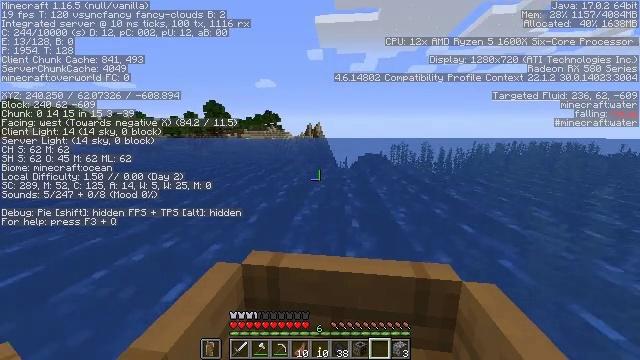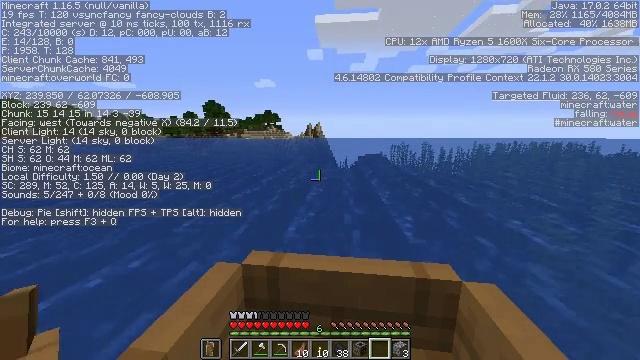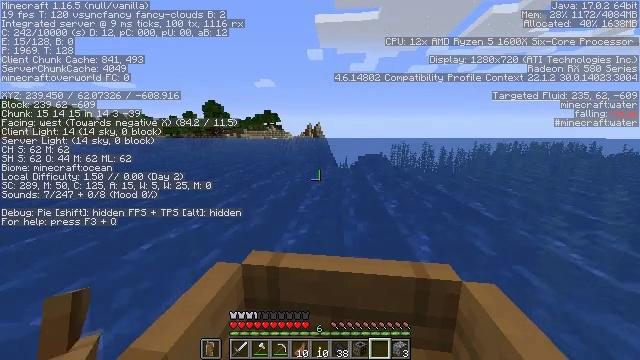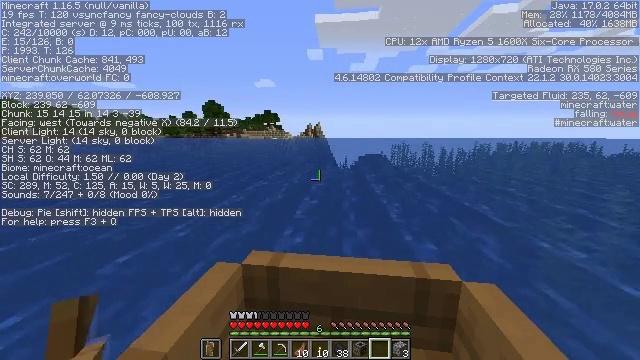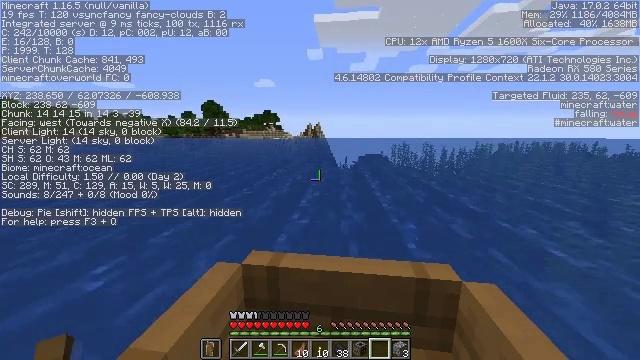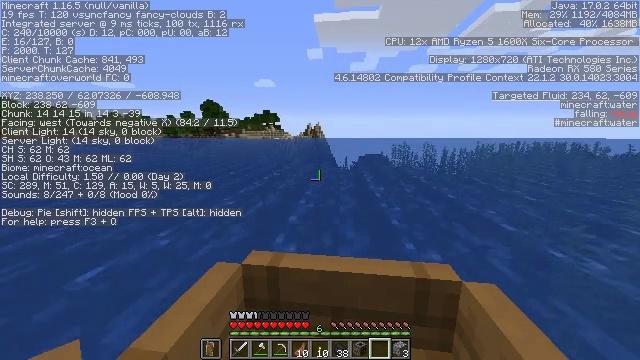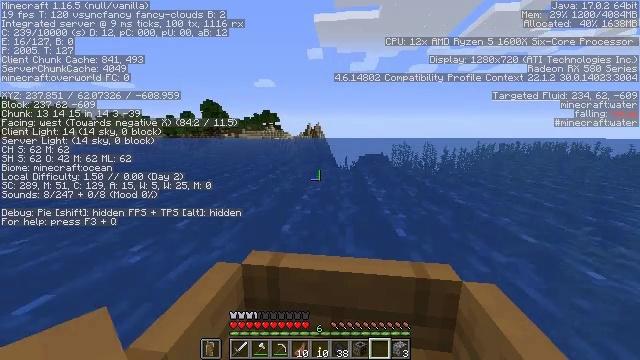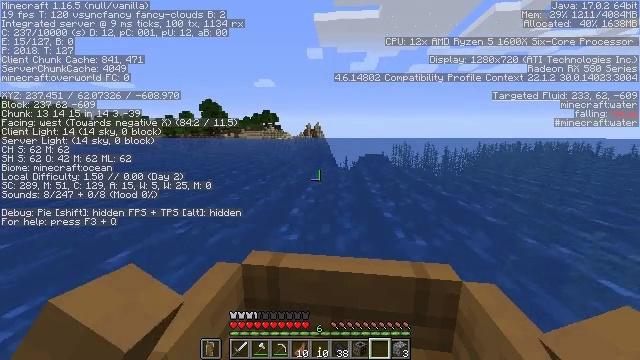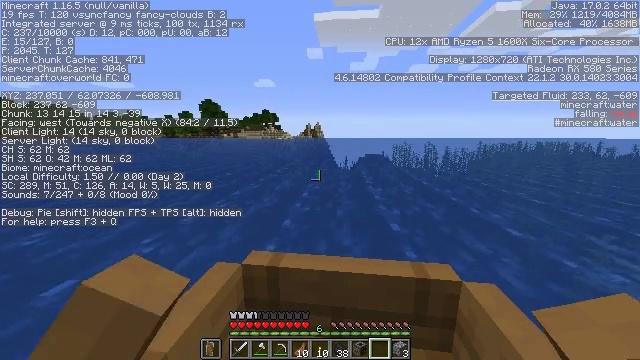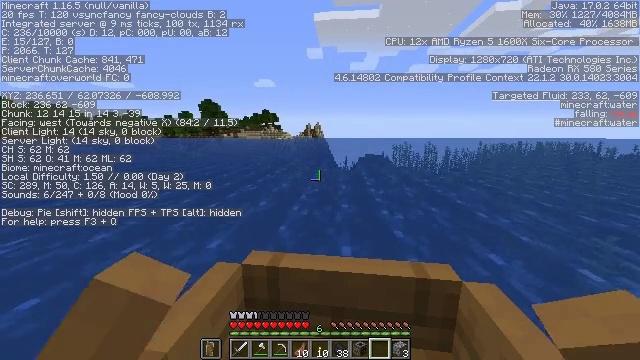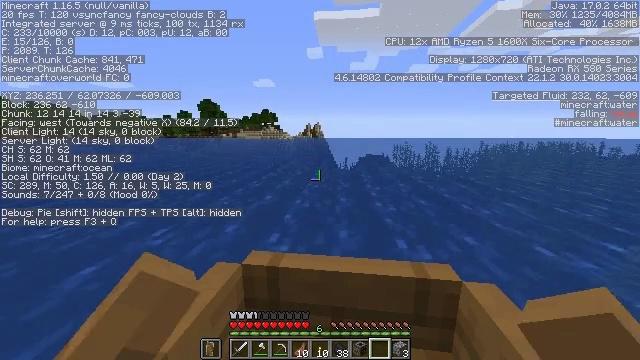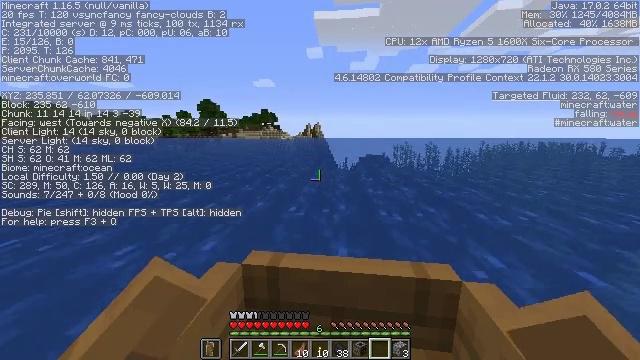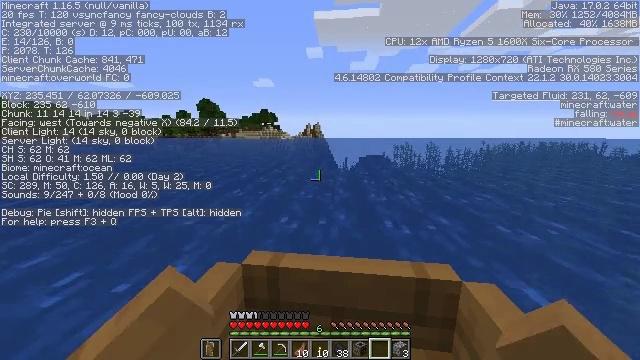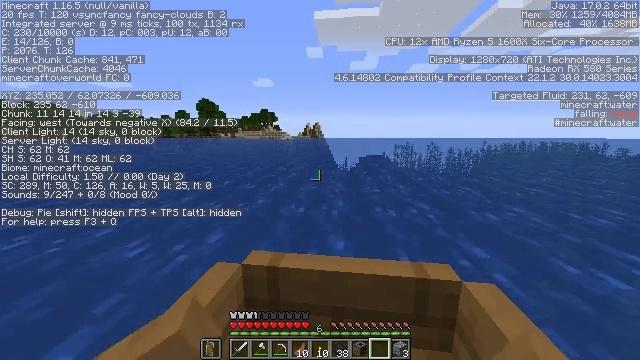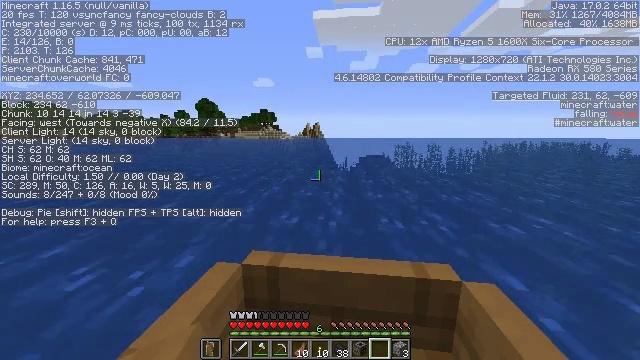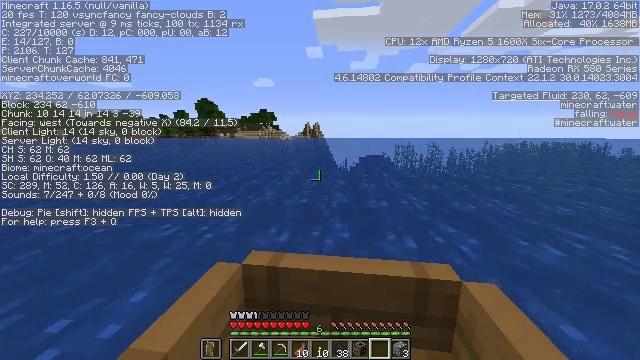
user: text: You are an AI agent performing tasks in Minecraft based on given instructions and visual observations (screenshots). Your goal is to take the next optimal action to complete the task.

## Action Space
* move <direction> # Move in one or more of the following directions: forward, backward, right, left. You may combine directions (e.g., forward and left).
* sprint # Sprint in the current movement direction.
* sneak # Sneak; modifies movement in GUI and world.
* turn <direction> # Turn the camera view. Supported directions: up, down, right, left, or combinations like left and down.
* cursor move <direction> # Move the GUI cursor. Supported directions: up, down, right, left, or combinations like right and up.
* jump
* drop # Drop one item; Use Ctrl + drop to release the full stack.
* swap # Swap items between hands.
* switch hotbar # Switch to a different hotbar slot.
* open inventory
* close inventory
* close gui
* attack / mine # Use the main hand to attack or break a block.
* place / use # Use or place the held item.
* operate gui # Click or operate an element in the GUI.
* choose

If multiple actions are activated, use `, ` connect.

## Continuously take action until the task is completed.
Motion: motion action
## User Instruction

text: Gather sugar cane for crafting.
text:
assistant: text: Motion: move forward
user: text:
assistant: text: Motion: move forward
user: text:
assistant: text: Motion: move forward
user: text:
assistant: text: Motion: move forward
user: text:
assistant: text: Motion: move forward
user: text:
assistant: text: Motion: move forward
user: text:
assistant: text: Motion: move forward
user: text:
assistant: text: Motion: move forward
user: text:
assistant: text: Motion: move forward
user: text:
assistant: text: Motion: move forward
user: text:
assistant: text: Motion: move forward
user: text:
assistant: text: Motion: move forward
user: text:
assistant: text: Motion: move forward
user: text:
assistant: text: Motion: move forward
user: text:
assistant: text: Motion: move forward
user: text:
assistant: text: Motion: move forward
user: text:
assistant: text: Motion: move forward
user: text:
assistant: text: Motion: move forward
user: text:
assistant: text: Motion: move forward
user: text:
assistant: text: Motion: move forward
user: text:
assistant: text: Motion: move forward
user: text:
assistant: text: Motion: move forward
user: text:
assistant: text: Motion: move forward
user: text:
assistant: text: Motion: move forward
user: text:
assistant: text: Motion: move forward
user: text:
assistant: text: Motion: move forward
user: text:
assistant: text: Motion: move forward
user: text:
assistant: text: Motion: move forward
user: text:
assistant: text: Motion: move forward
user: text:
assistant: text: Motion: move forward